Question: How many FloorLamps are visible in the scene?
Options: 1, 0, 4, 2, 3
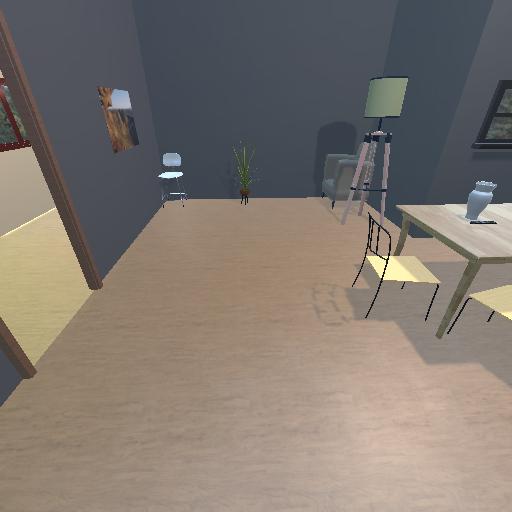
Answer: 1